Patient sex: F
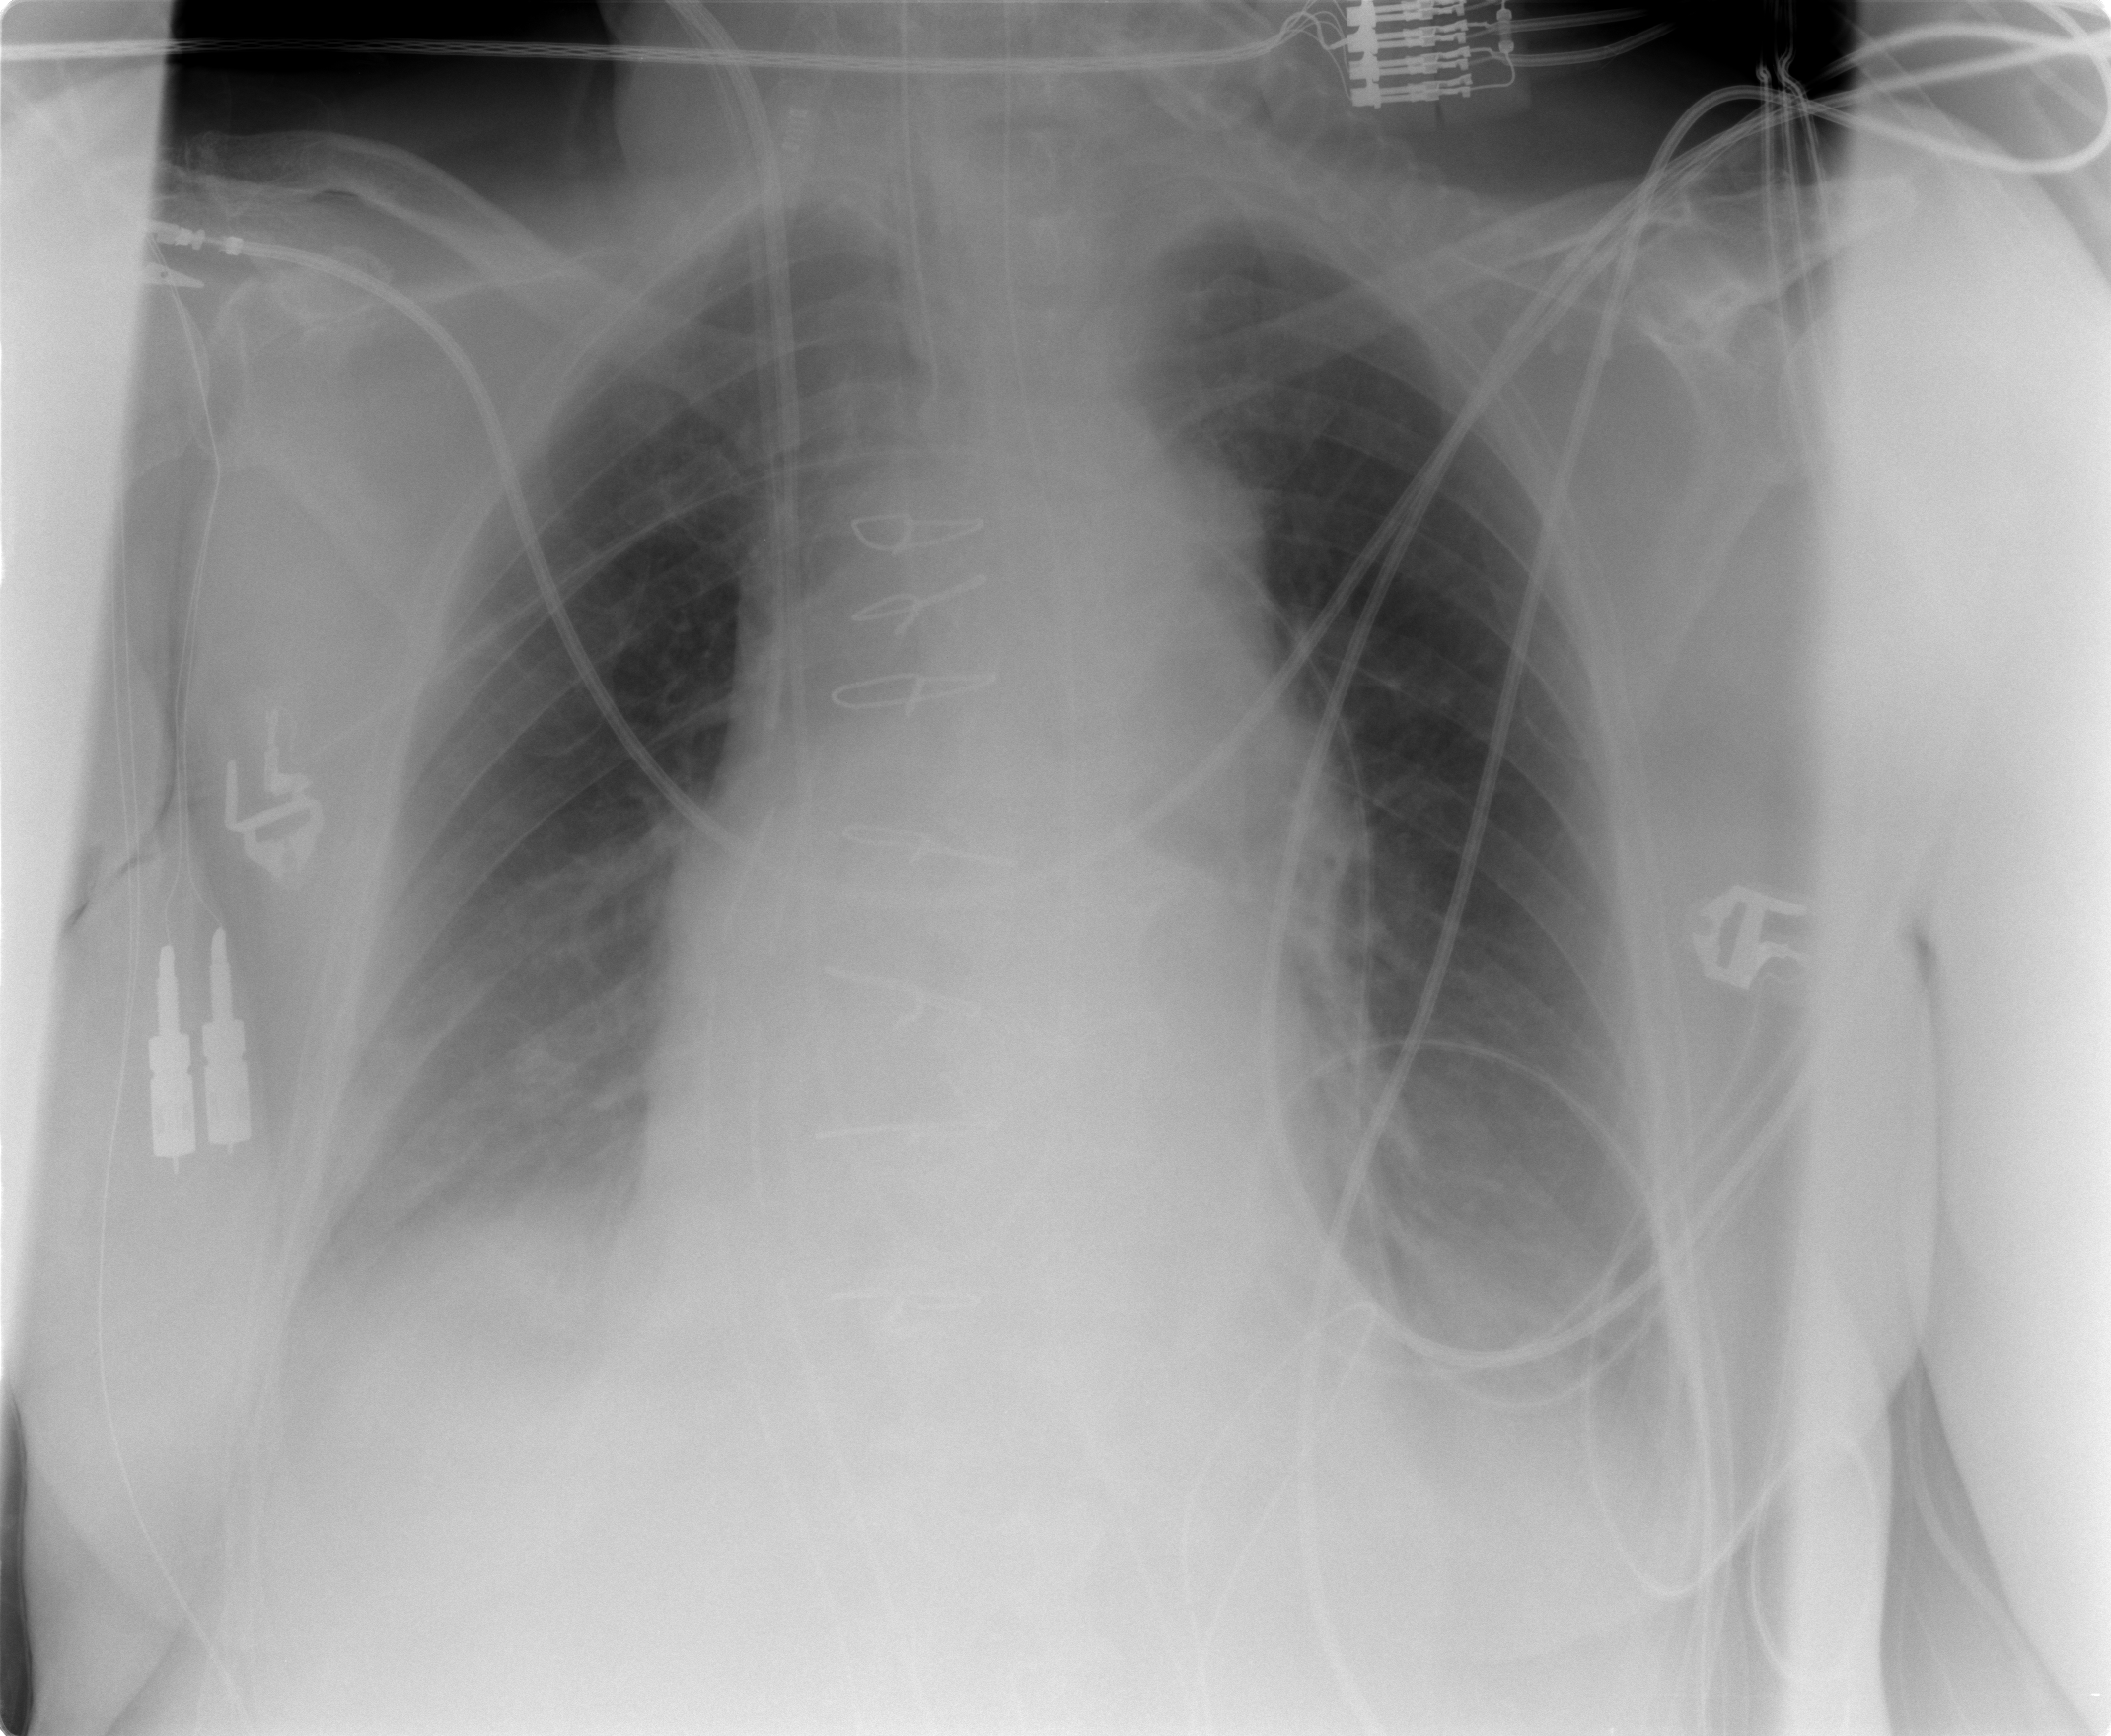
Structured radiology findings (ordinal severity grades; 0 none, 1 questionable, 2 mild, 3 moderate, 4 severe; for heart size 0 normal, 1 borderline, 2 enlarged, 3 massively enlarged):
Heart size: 0
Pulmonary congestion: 0
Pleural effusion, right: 1
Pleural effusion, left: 1
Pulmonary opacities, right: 0
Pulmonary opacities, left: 0
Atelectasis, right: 1
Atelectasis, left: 1